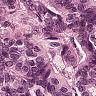
Metastatic tissue present: yes